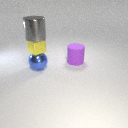
large gray metal cylinder above large blue metal sphere